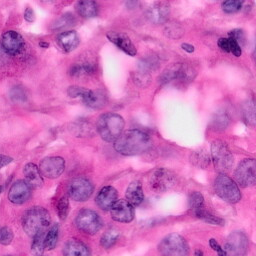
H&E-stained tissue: Pancreatic